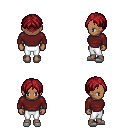
a pixel art fantasy rpg character, female body template, human, dark skin, maroon long-sleeve shirt, white pants, brunette parted hairstyle, white slippers, four views (front, back, left, right), 2x2 character sprite sheet, small pixel art, hard edges, no anti-aliasing